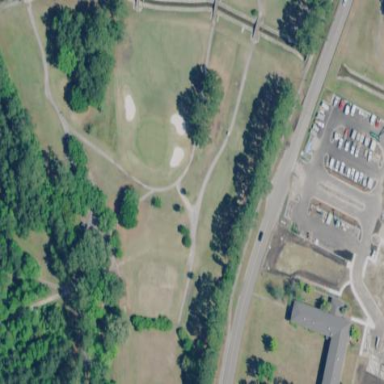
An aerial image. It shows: Rough grassy area used for golf.